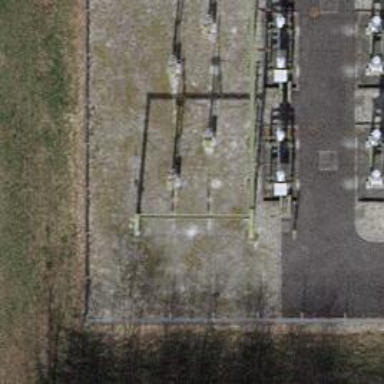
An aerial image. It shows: Insulator used in power equipment.